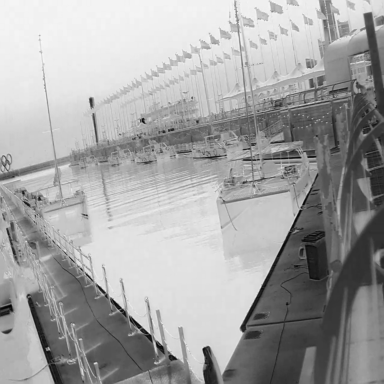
There are six sailboats in the infrared image.